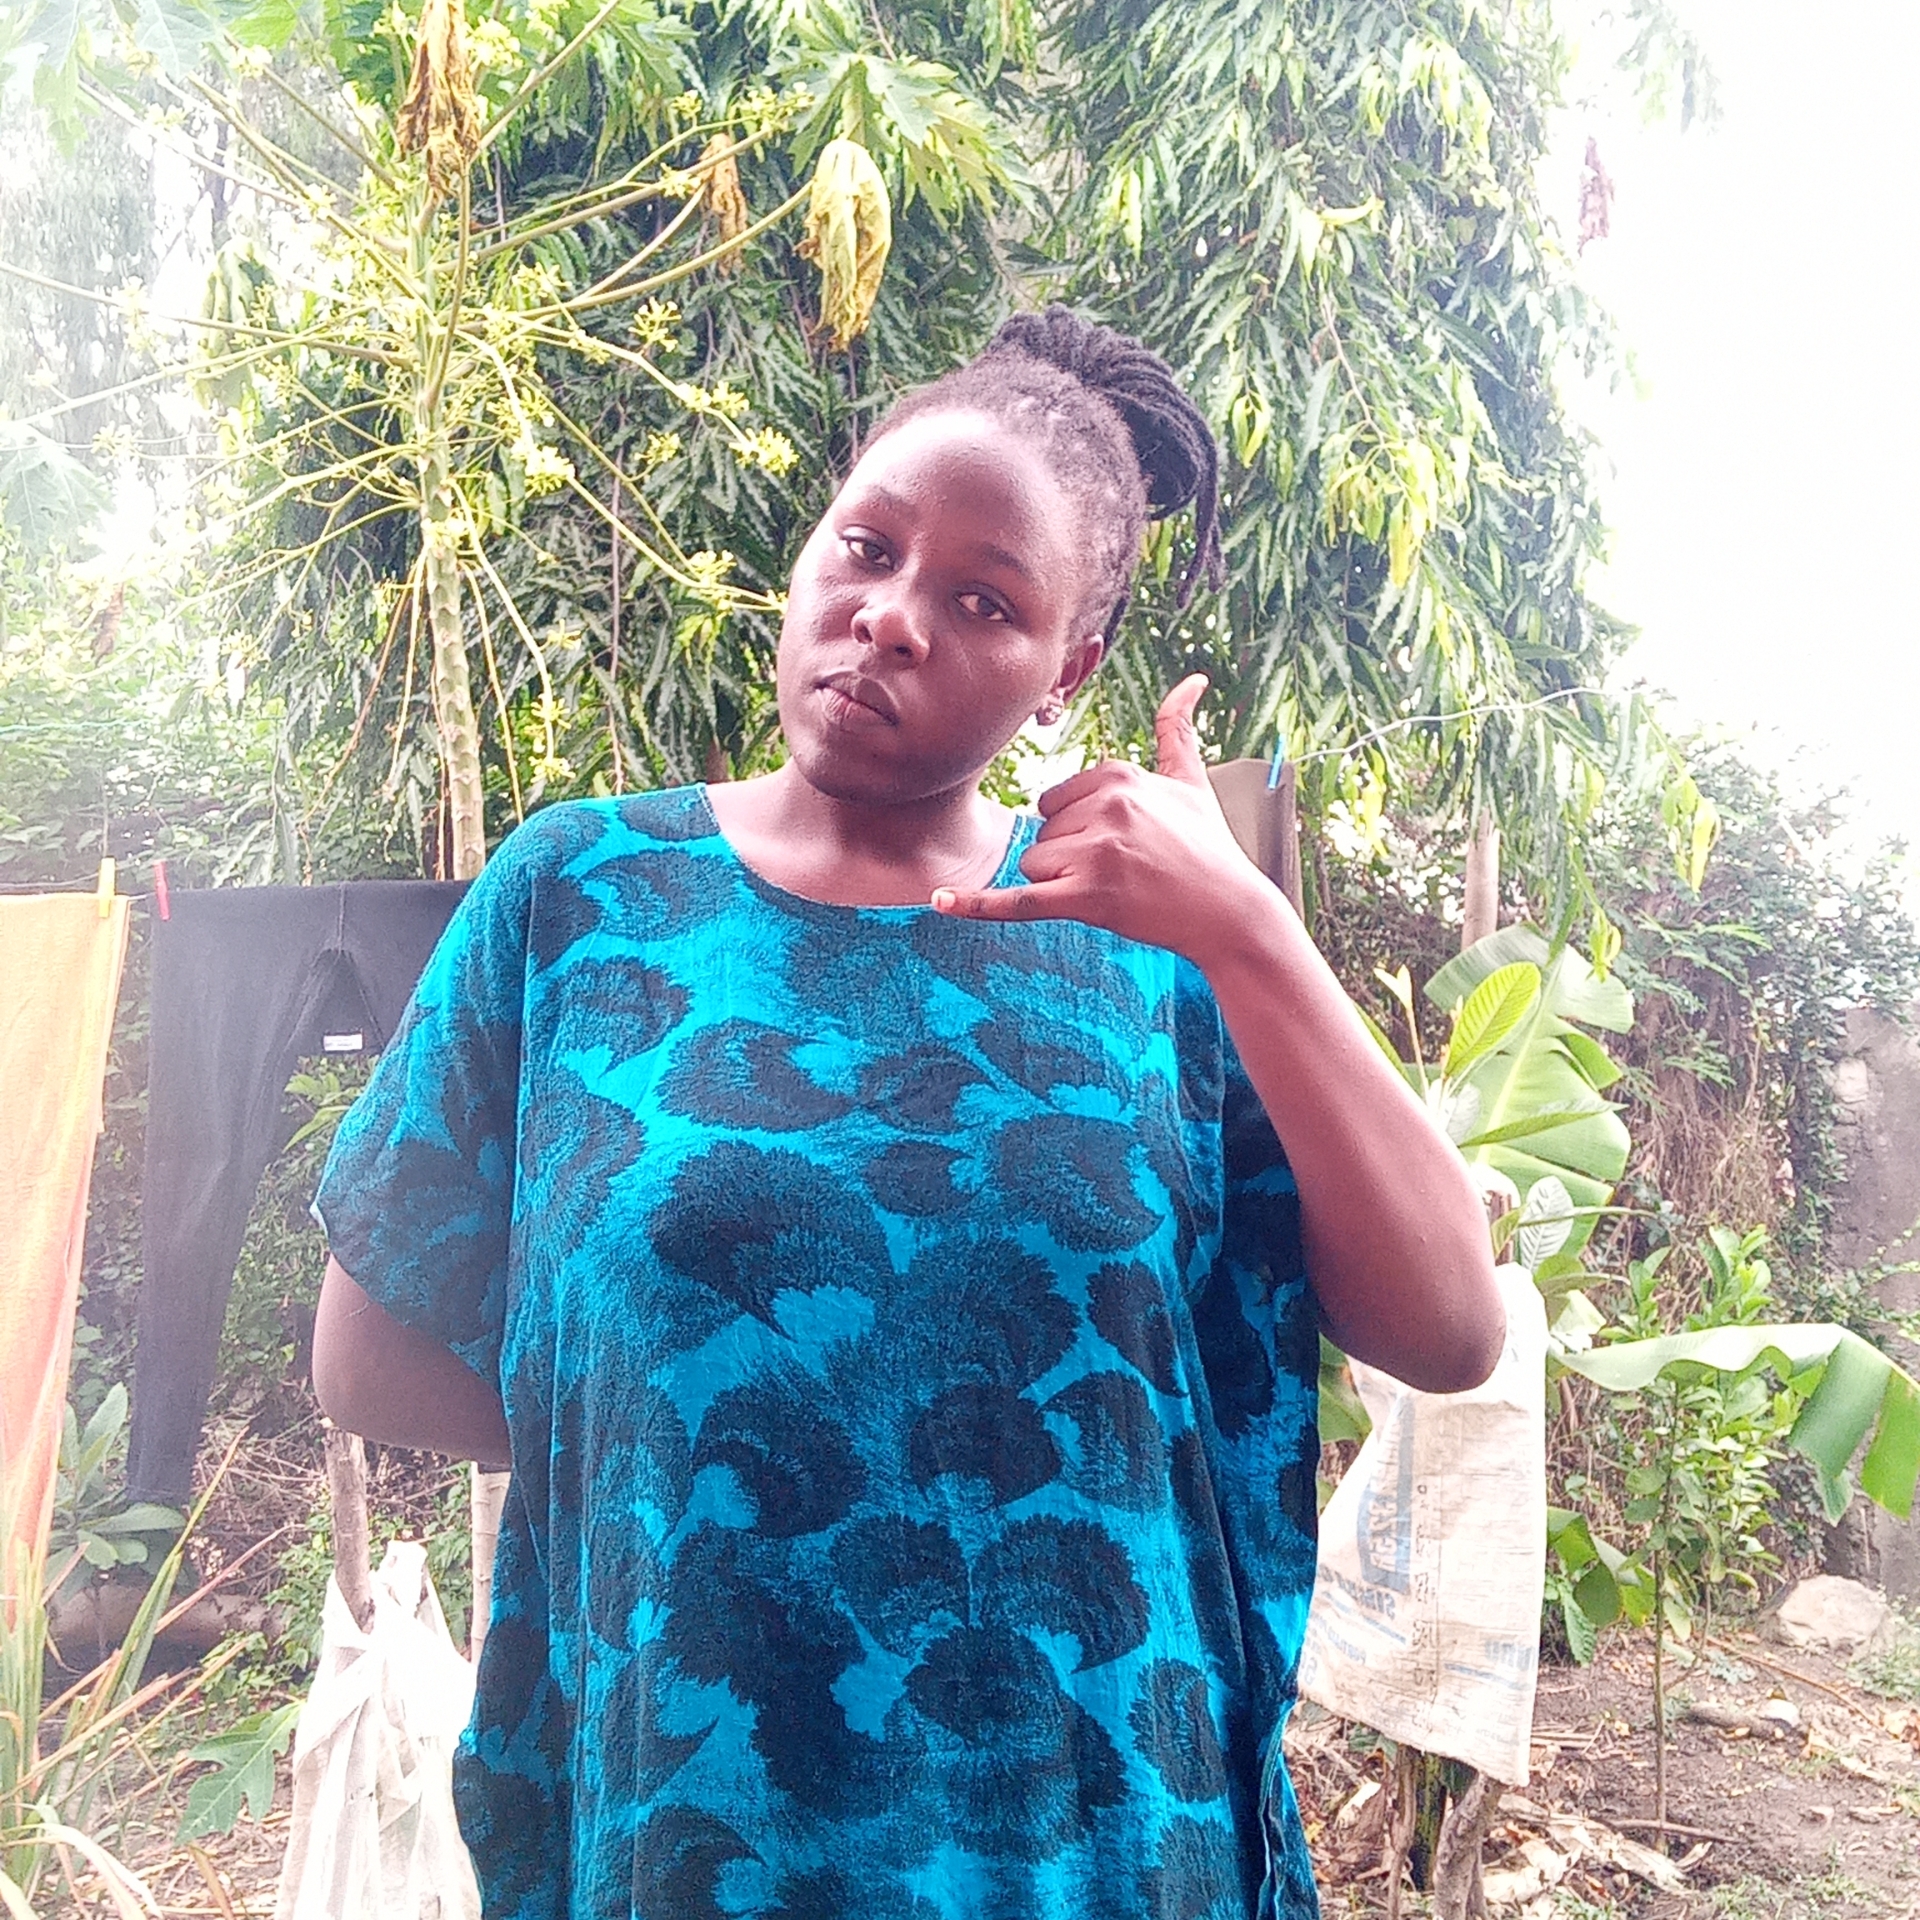
Label: clear